Field crop: maize
Growth stage: 2
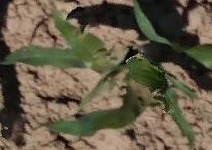
Species: maize